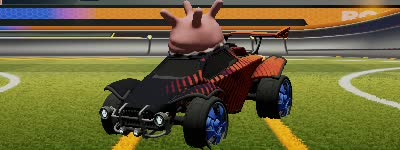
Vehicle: octane